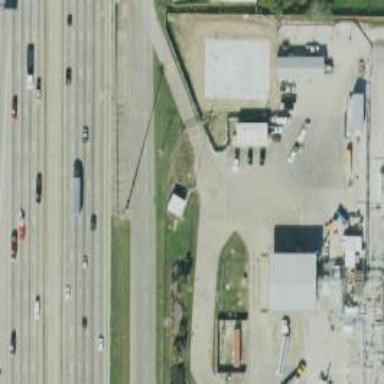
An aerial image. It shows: Secondary road with frontage road alongside.